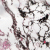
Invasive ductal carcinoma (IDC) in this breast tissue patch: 0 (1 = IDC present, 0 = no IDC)